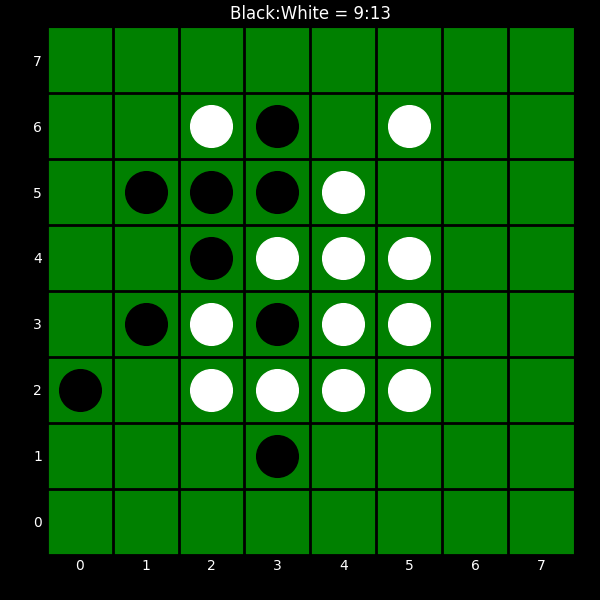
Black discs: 9
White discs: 13